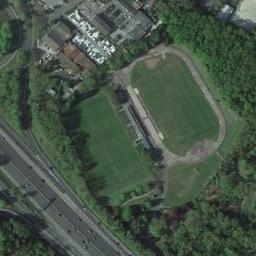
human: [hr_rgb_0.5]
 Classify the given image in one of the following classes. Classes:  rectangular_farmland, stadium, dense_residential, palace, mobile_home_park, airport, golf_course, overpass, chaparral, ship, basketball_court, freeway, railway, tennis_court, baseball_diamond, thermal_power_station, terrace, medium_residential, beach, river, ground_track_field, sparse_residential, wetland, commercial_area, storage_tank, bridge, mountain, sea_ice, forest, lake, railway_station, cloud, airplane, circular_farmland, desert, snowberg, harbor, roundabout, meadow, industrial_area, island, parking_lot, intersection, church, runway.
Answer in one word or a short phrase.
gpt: ground_track_field